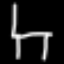
Label: chair